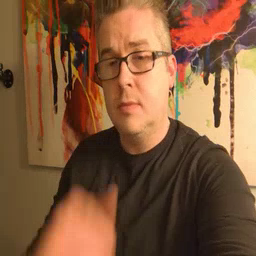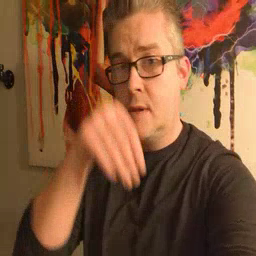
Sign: elephant